Question: I'm working with MVC3 and EF4. I would like to create a multilingual FAQ functionality. I need to be able to somehow group these entries via groupId (So that I know that this question is the same question -just in different language). So for example I may have the same FAQ question and answer in different languages.
so having this table I would add a GroupId field, but how I make it so that I know that "this" entry belongs to this GroupId.

What's the best way to achieve this?? What's the best approach, most efficient.
thanks
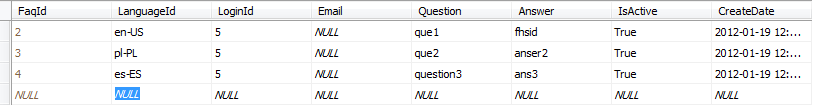
Answer: Seems like you already have this feature in your current table. Use 'FaqId' as your 'GroupId'. Don't make the 'FaqId' autogenerated and make 'FaqId' + 'LanguageId' your composite primary key. In such case your 'FaqId' will point to all language mutations of a single question.
You can also do some normalization of your table. You can divide it into 'Faq' ('FaqId' (PK), 'LoginId', 'IsActive', 'CreateDate') and 'FaqLocalization' ('FaqId' (FK,PK), 'LanguageId' (PK), 'Question', 'Answer'). Selection of columns for these normalized tables depends on your further requirements. Once you have this normalization you can also modify 'FaqLocalization' table and remove composite PK and add new 'LocalizationId'(PK). 'FaqId' (FK) will be your 'GroupId'.